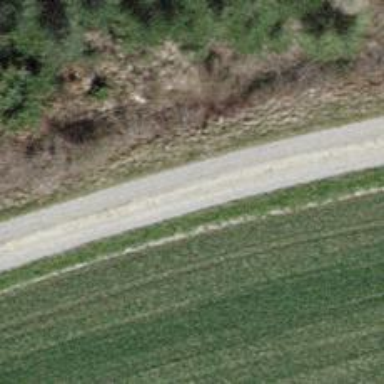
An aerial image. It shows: Gravel track with grade3 tracktype.